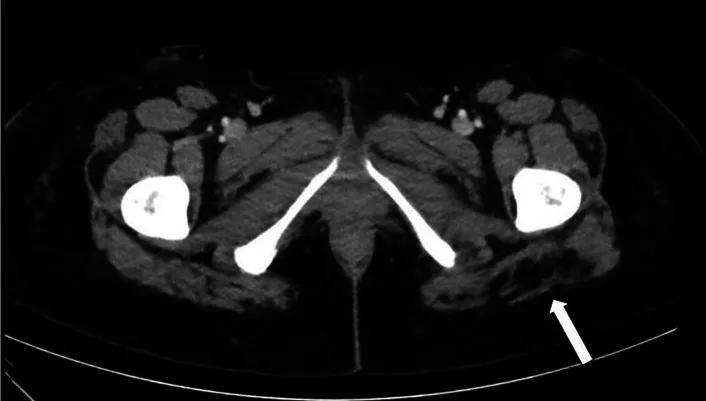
Computed tomography (CT) image of the lower gluteal region of the patient in case 2. White-colored areas correspond to the bones. The white arrow indicates areas of low attenuation (black) corresponding to significant fat within the inferior aspect of the left Gluteus Maximus muscle adjacent to the sciatic nerve (SN).
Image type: radiology (ct)